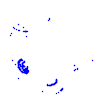
Particle: kaon